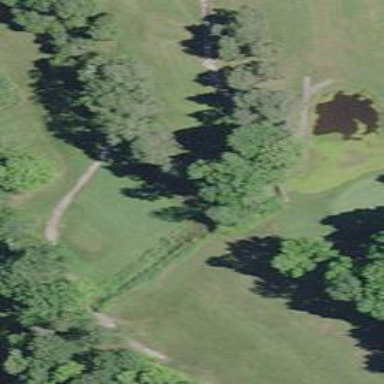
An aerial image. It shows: Service road designated as golf cart path.